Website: home-depot
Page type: customer-info-address
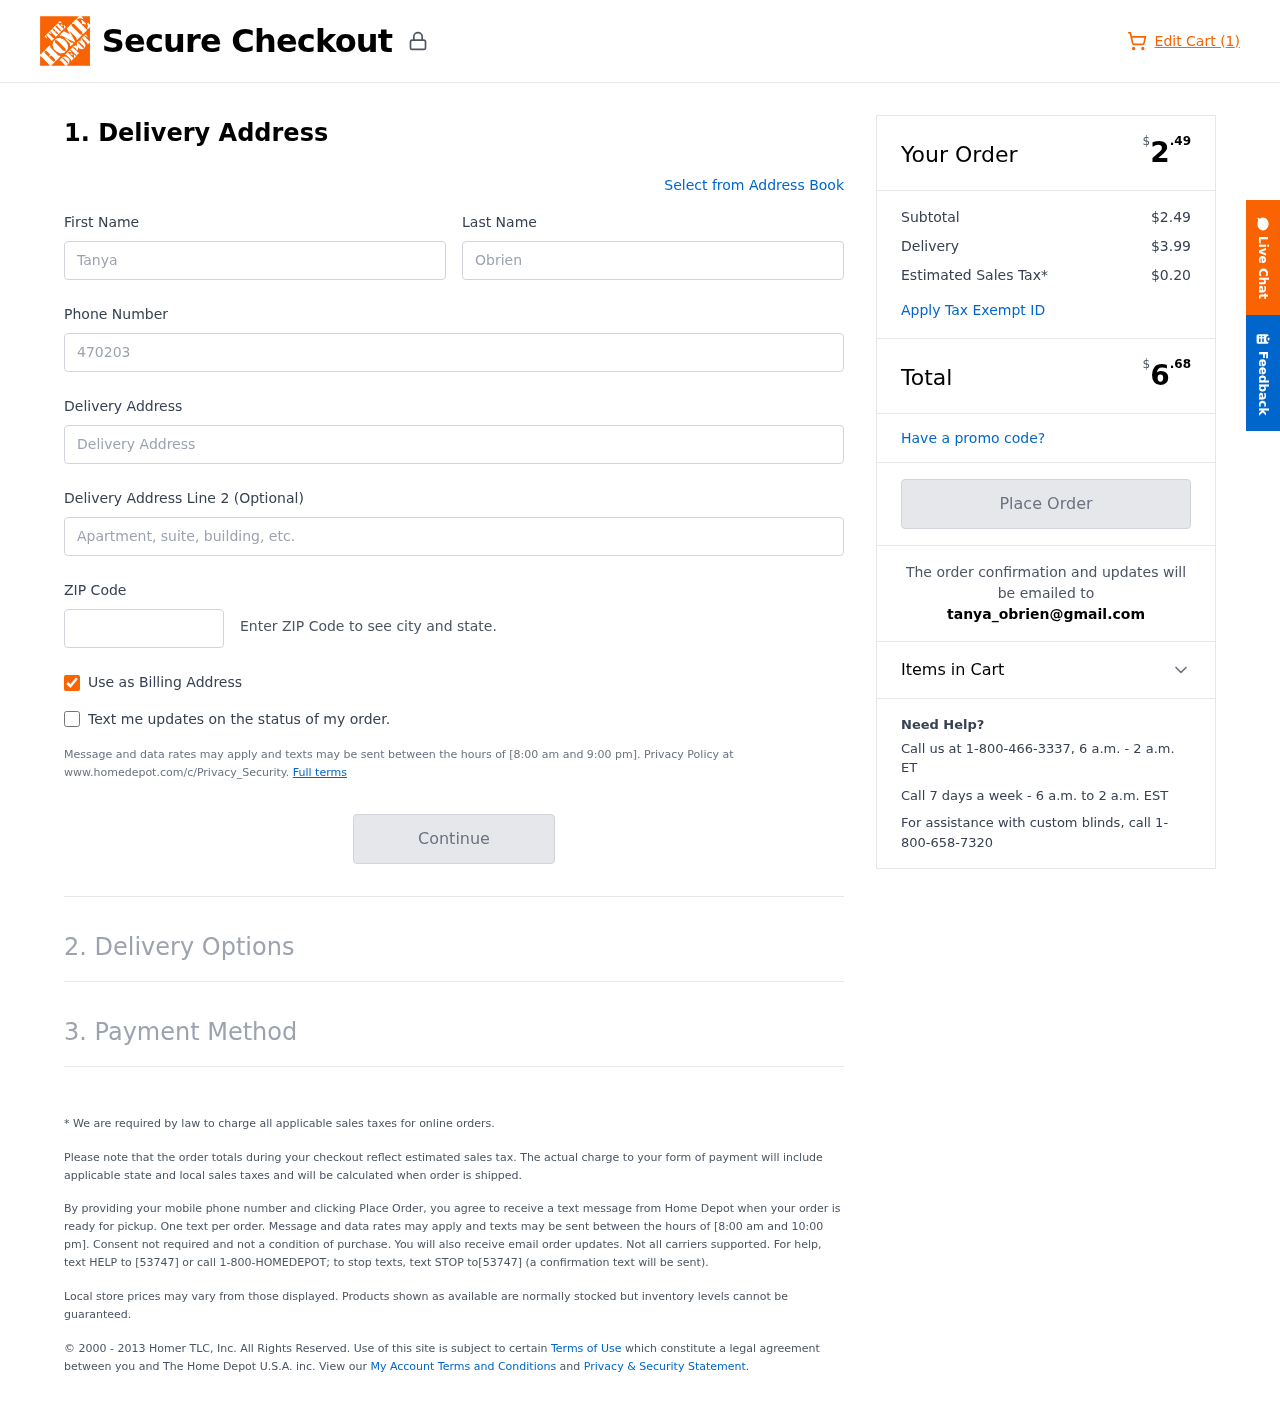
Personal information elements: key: PII_EMAIL
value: tanya_obrien@gmail.com
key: PII_FIRSTNAME
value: Tanya
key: PII_LASTNAME
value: Obrien
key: PII_PHONE
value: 4702035441
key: PII_POSTCODE
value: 20167
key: PII_STREET
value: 4932 Gregory Terrace
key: PII_STREET2
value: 121 Mccoy Branch
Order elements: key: ORDER_NUM_ITEMS
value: Edit Cart (1)
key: ORDER_SUBTOTAL_HEADER
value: $2.49
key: ORDER_SUBTOTAL
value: $2.49
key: ORDER_SHIPPING_COST
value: $3.99
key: ORDER_TAX
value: $0.20
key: ORDER_TOTAL2
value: $6.68